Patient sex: M
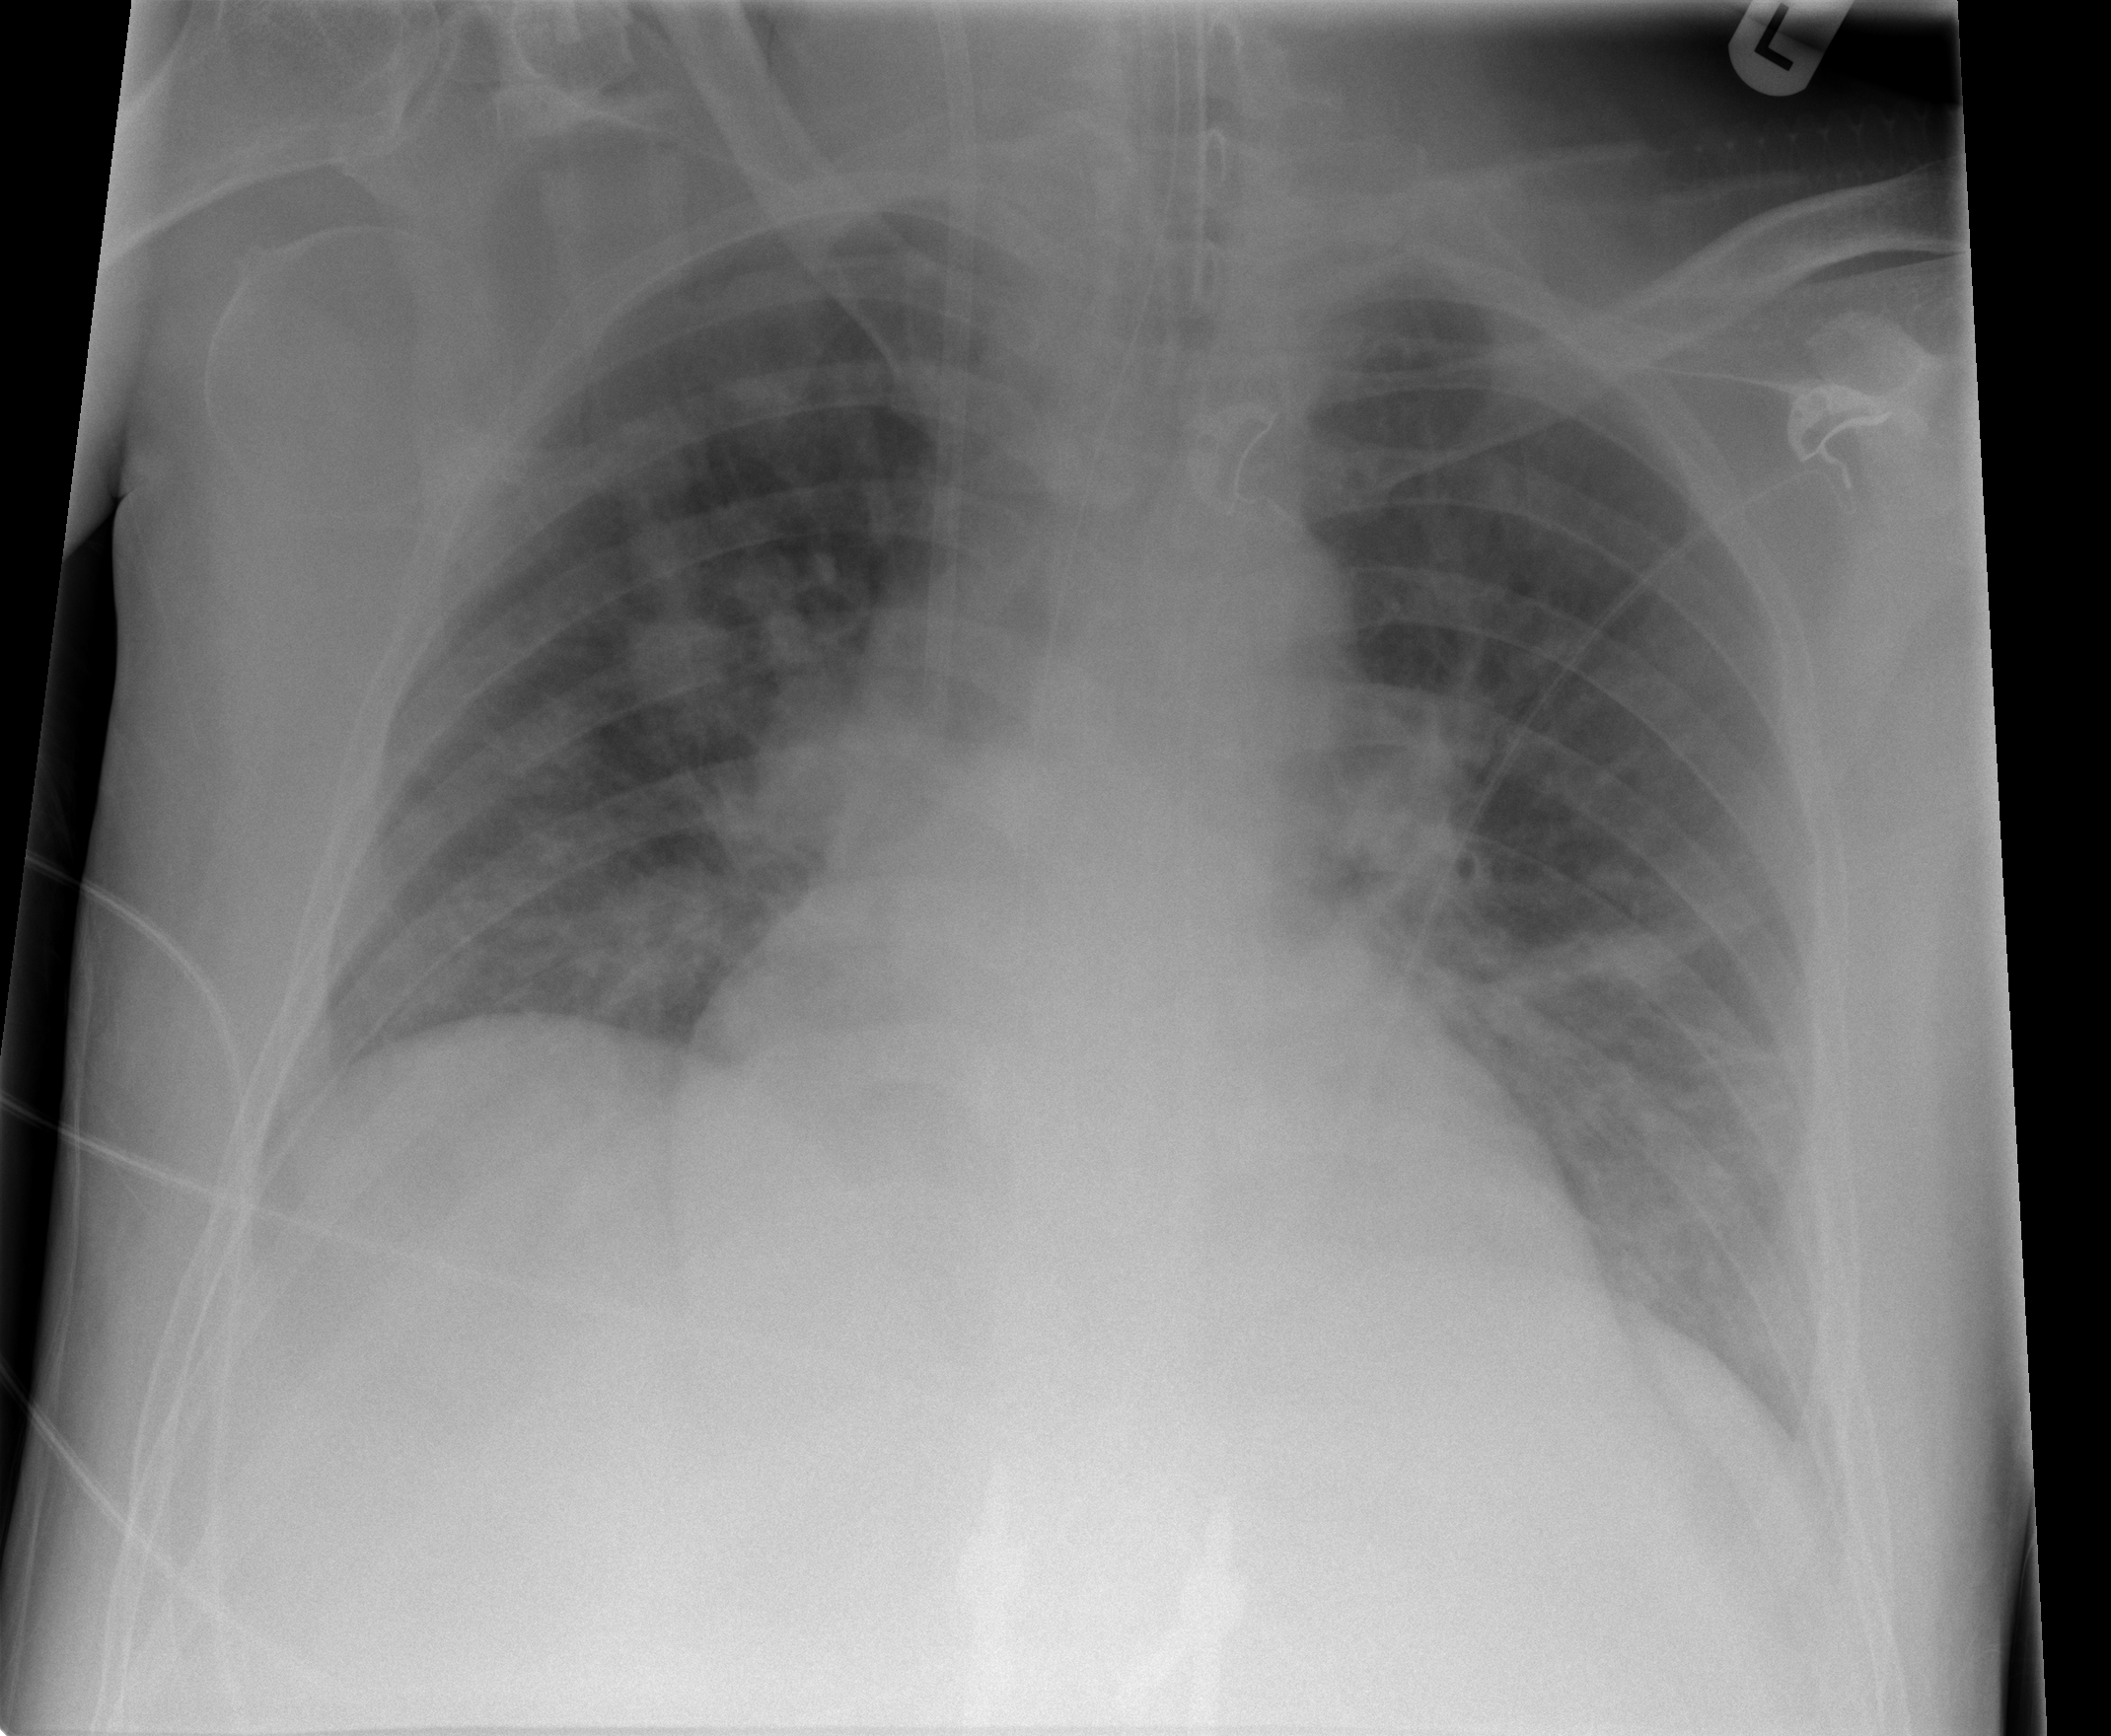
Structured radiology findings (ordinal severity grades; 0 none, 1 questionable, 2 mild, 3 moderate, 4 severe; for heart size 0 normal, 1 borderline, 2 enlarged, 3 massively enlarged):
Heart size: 2
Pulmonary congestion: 3
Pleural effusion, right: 0
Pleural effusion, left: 0
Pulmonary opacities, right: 3
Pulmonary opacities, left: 3
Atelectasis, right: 2
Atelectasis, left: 2